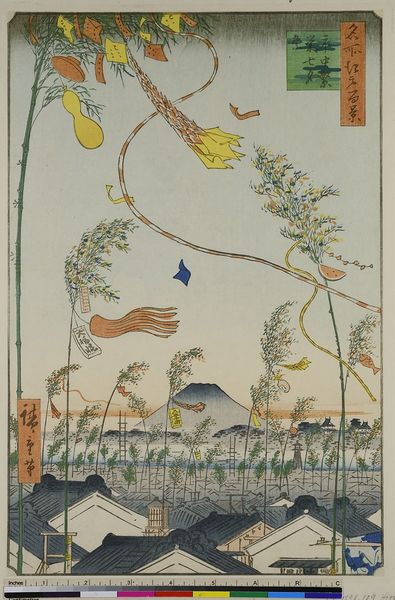
Titel: Die Stadt erblüht zum Tanabata-Fest, Blatt 73 aus der Serie: 100 berühmte Ansichten von Edo
Künstler: Utagawa Hiroshige
Standort: Hamburg
Institution: Museum für Kunst und Gewerbe Hamburg
Schlagwörter: baum, berg, landschaft, dach, haus, hochformat, häuser, wind, pflanzen, turm, holzschnitt, japan, fahne, berge, gebirge, vegetation, schriftzeichen, stadtansicht, vulkan, asien, druckgraphik, druckgrafik, tinte, china, bambus, zeit, drachen, farbholzschnitt, landschaften, lampion, kalligrafie, landschaftsdarstellung, reispapier, edo, asian, fuji, reproduktionen, volcano, bäume sträucher, druckerzeugnisse, feierlichkeiten, pflanzenabbildung, gewässer, volksfeste, ukiyo, volcan, tanabata, asiaen